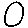
Label: circle